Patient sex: M
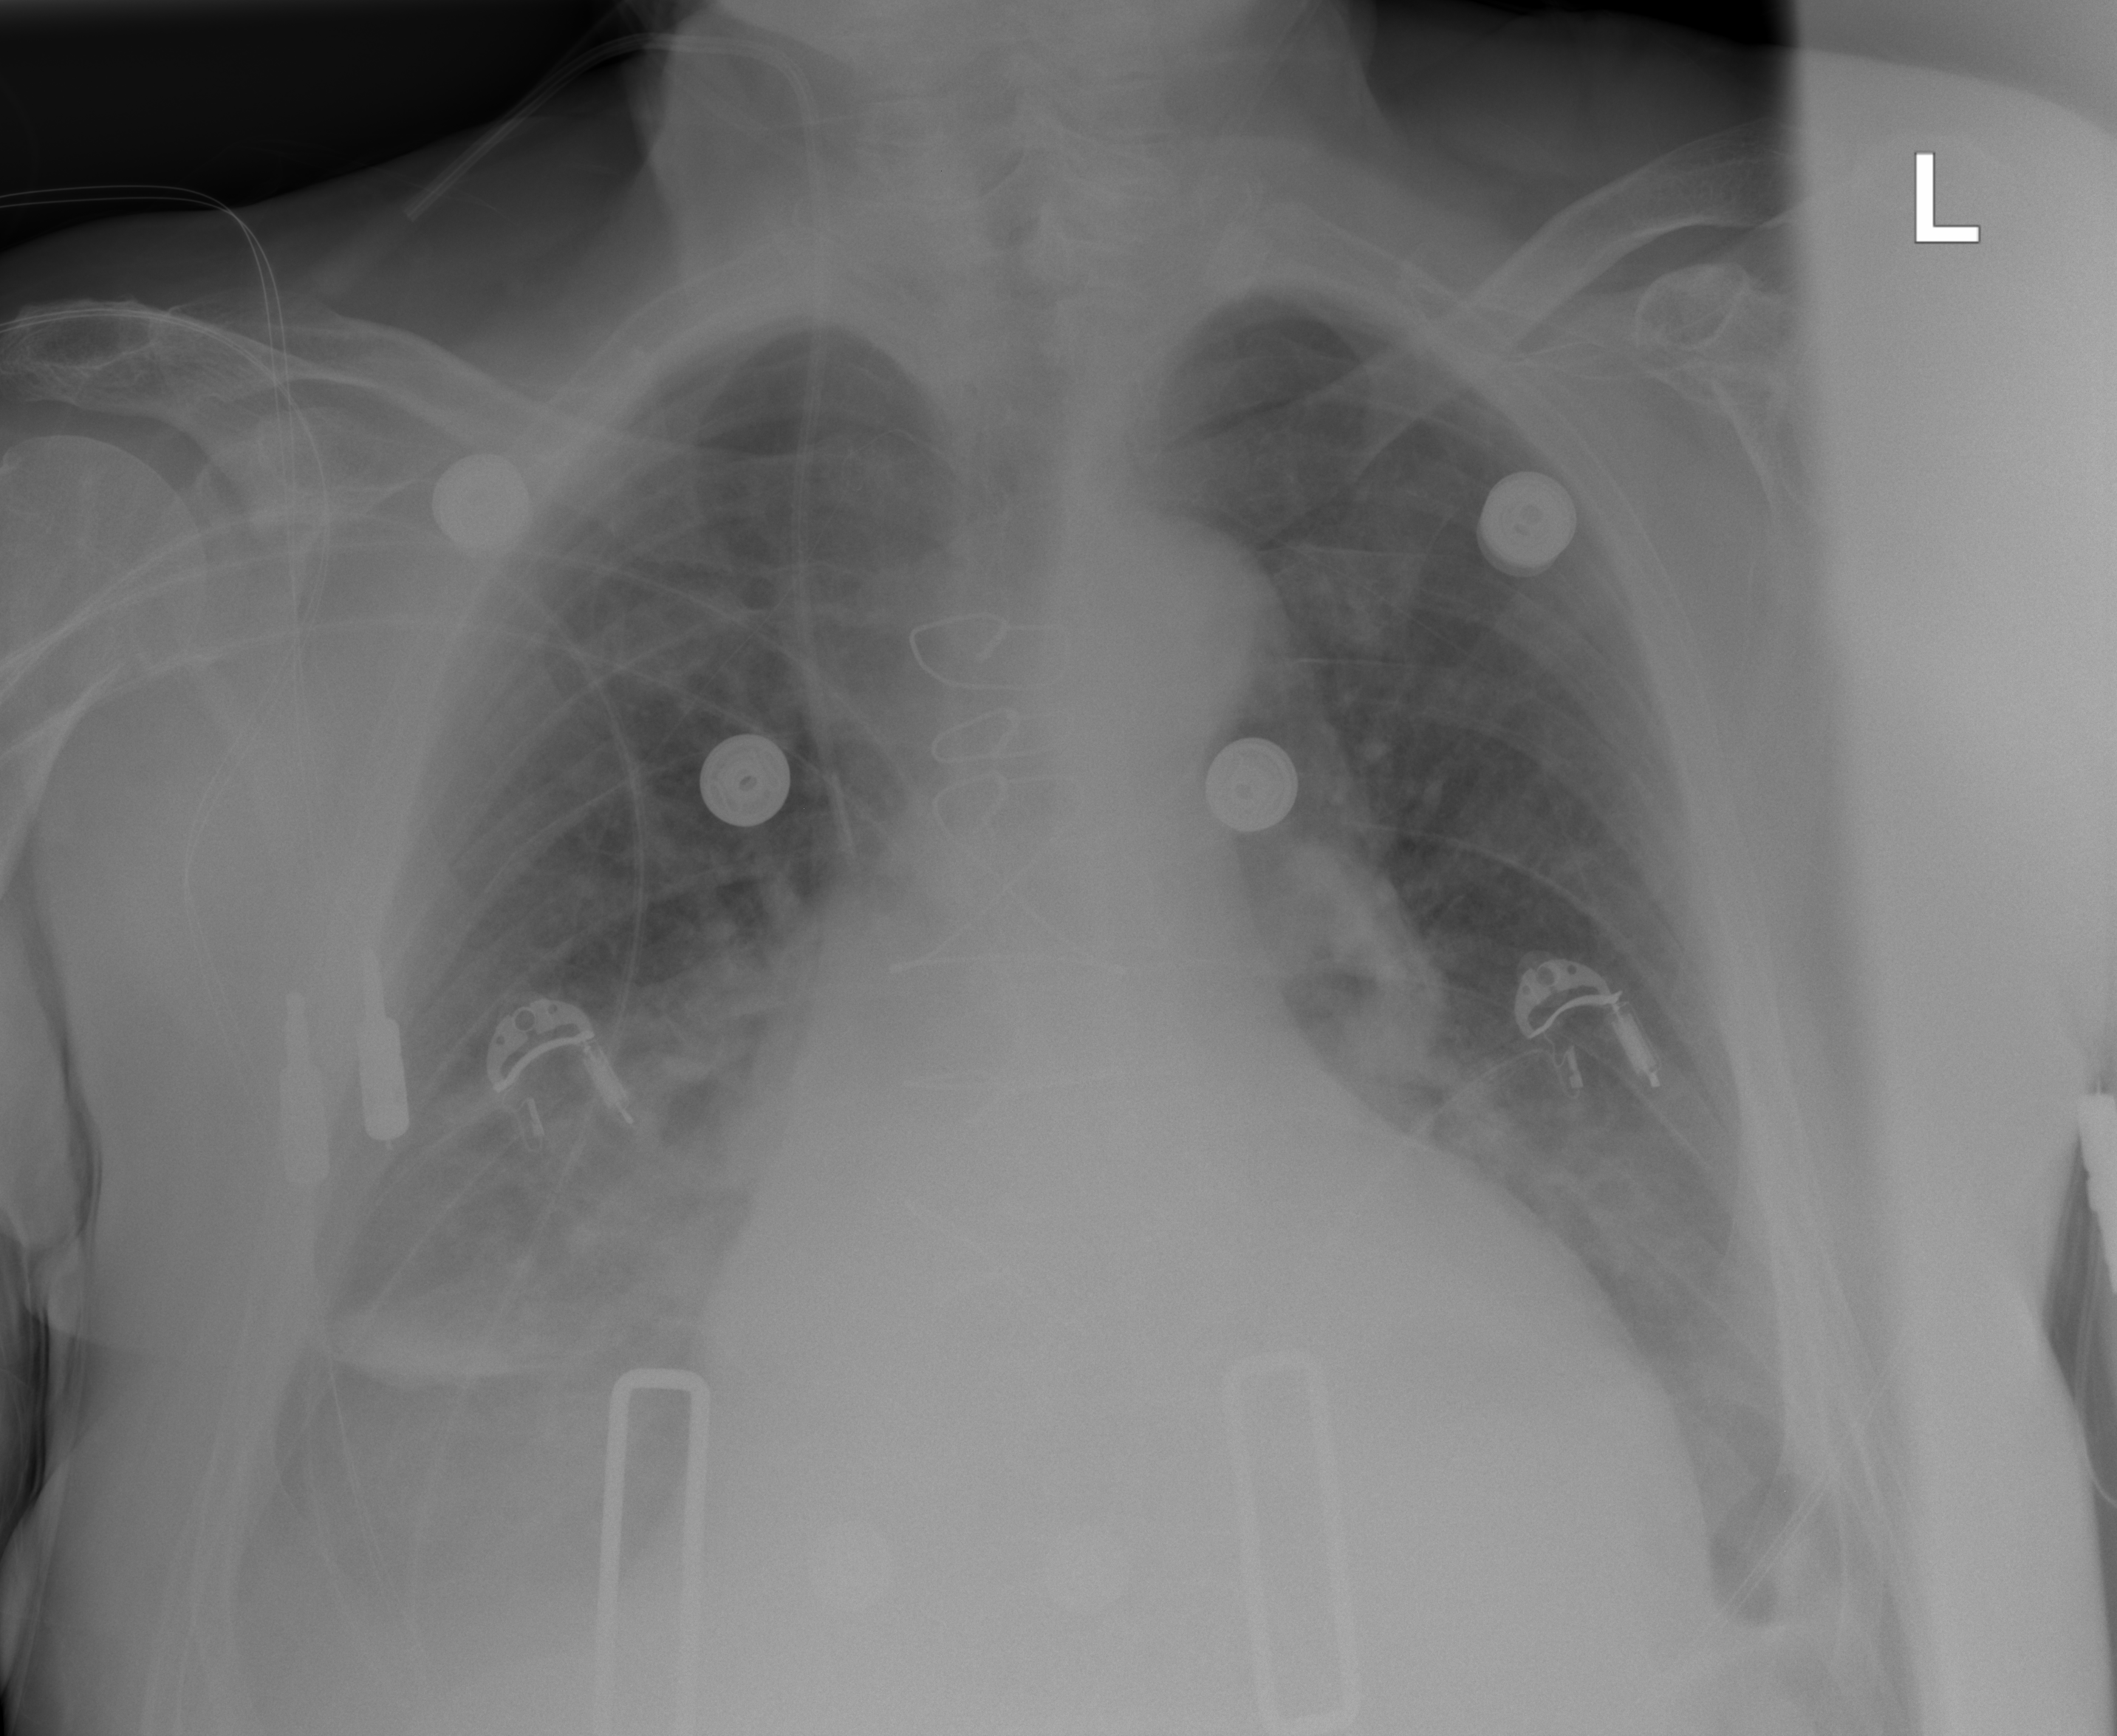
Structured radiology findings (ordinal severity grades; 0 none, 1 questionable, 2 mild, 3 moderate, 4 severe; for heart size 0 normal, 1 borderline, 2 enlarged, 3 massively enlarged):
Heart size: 3
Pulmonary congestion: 2
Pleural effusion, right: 3
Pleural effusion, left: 2
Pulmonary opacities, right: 2
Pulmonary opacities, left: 0
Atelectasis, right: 2
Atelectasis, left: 2